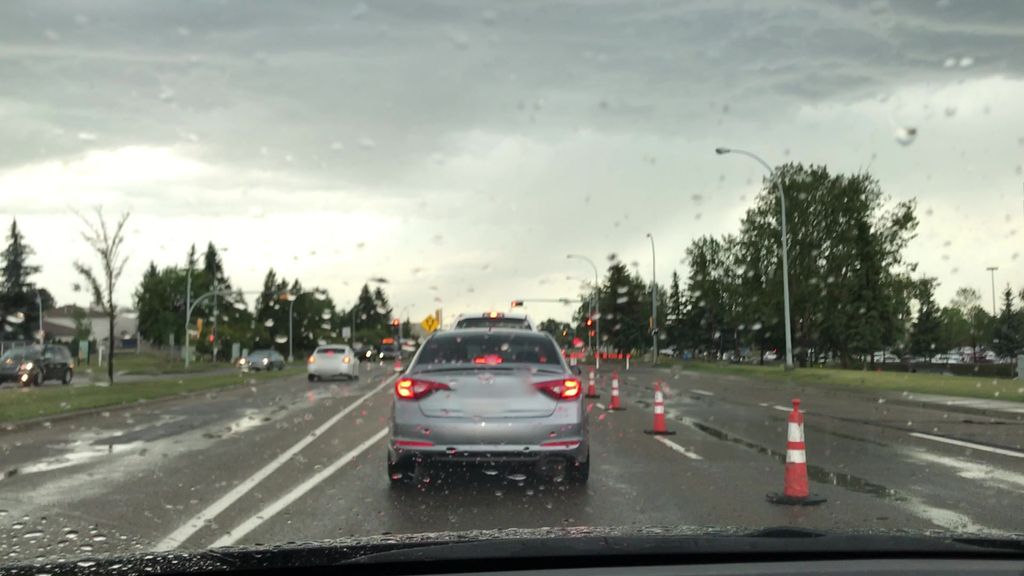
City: edmonton